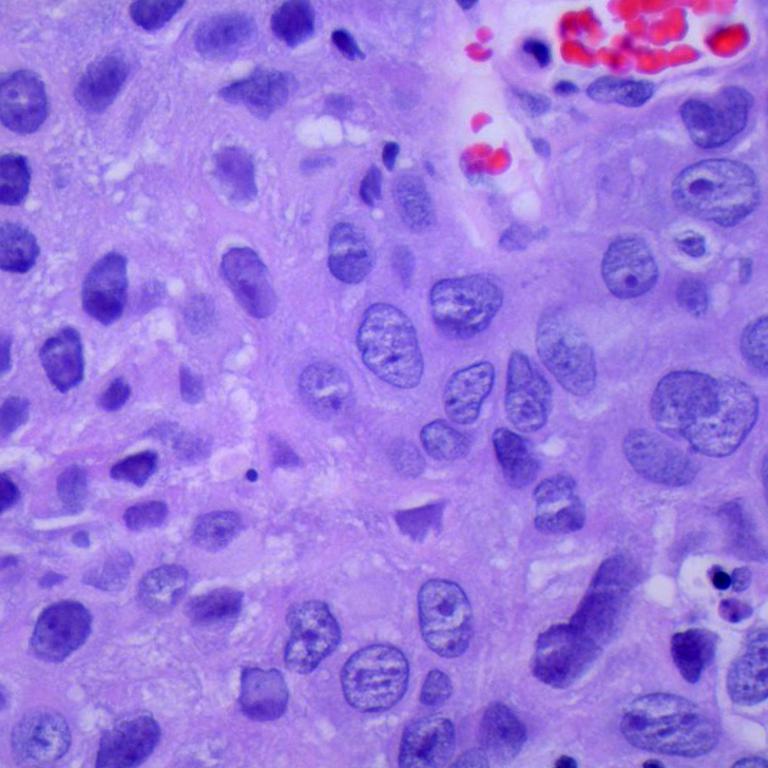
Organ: lung
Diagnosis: squamous carcinomas